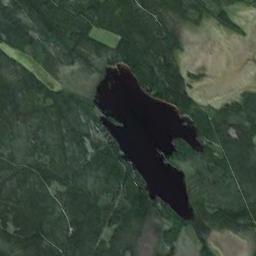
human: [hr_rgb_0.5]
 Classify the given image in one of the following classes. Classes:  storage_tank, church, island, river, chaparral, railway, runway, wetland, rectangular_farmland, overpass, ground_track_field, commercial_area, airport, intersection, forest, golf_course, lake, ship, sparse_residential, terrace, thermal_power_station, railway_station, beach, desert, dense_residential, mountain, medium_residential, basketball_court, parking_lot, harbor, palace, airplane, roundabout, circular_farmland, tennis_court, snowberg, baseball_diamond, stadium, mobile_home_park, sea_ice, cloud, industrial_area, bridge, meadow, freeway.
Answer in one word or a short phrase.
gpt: lake